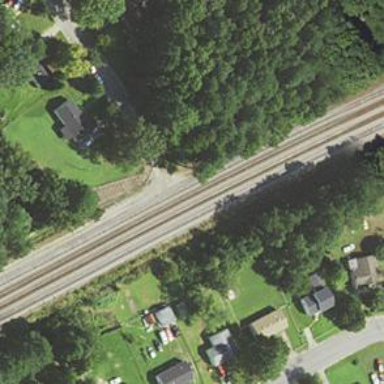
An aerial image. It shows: Railroad crossover.